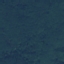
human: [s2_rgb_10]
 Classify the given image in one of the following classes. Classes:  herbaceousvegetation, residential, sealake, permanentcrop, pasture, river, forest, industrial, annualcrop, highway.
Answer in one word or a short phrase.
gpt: Forest